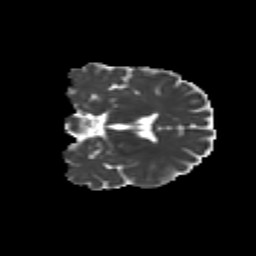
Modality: MD
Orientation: coronal
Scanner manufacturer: siemens
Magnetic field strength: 3 T
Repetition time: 9.2 s
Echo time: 0.084 s